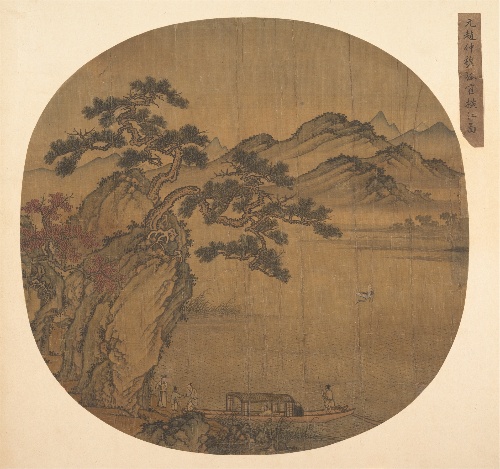
Title: 元/明　佚名　舊傳趙雍　倣盛懋　蘇軾後赤壁賦圖　團扇|元/明   佚名   後赤壁賦圖   扇|Illustration of Su Shi's "Second Ode on the Red Cliff"
Artist: Sheng Mao|Unidentified artist|Zhao Yong
Artist bio: Chinese, active ca. 1310–1360| |Chinese, 1289–after 1360
Date: late 14th–early 15th century
Object type: Fan mounted as an album leaf
Classification: Paintings
Medium: Fan mounted as an album leaf; ink and color on silk
Culture: China
Period: Yuan (1271–1368)–Ming (1368–1644) dynasty
Dimensions: Image: 12 3/8 x 12 3/8 in. (31.4 x 31.4 cm)
Department: Asian Art
Credit line: John Stewart Kennedy Fund, 1913
Accession year: 1913
Repository: Metropolitan Museum of Art, New York, NY
Tags: Landscapes|Mountains|Trees|Boats